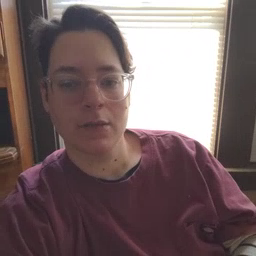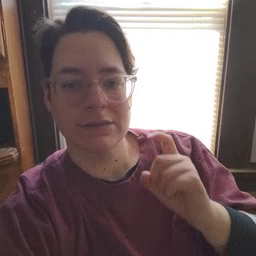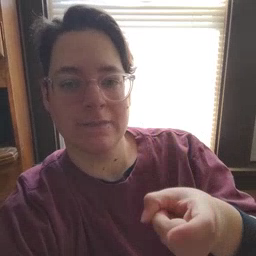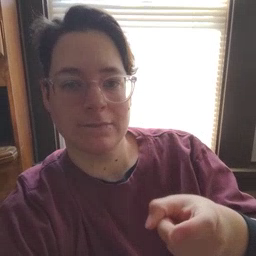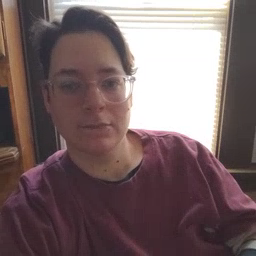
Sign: gift